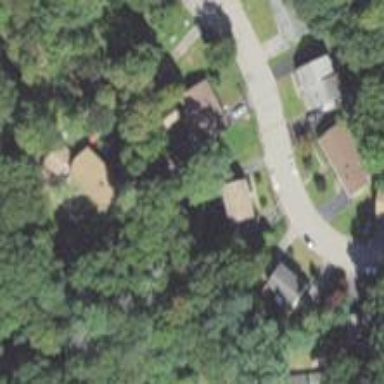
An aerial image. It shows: Residential driveway used as service road.